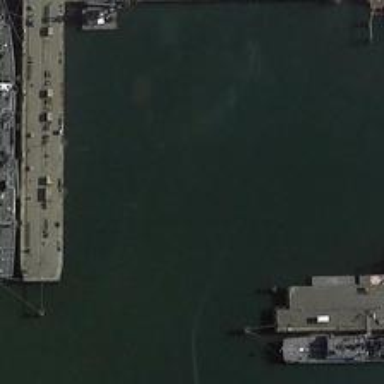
A gray boat is near a wharf next to a rectangular port .